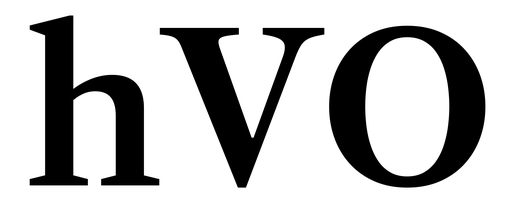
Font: LibreCaslonText_SemiBold